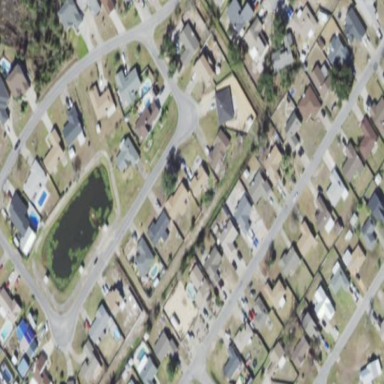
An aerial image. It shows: Residential area composed of single-family homes.